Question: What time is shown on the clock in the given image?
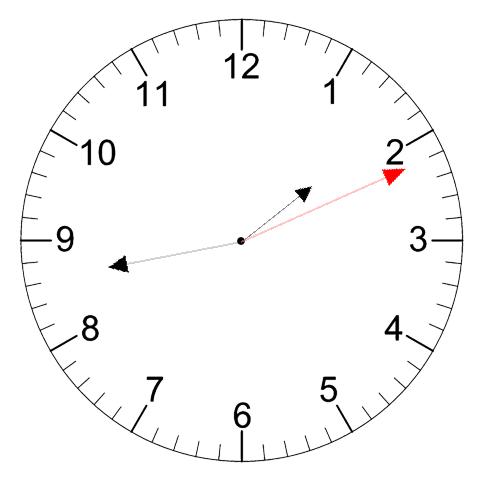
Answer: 01:43:11